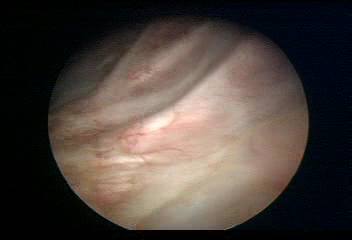
Modality: WLC
Class: Normal mucosa
Bladder cancer association: No